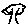
Label: tree